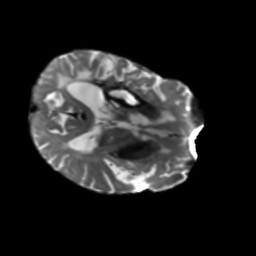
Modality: T2w
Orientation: axial
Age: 58
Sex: male
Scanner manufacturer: siemens
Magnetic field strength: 3 T
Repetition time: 5.25 s
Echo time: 0.08 s